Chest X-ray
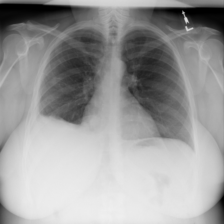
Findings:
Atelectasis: negative
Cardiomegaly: negative
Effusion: negative
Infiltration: negative
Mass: negative
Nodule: negative
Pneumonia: negative
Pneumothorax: negative
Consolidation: negative
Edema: negative
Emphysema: negative
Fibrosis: negative
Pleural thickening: negative
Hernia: negative